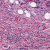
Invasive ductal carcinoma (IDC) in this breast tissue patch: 1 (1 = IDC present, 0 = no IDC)